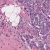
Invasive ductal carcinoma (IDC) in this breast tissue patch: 1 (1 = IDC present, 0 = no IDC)